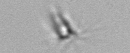
Label: Calciopappus